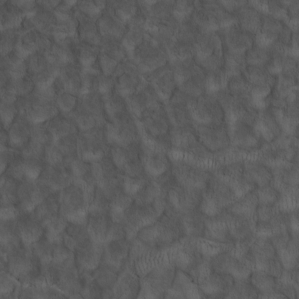
Label: non_frost